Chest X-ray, PA view. Patient: 56 years old, sex M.
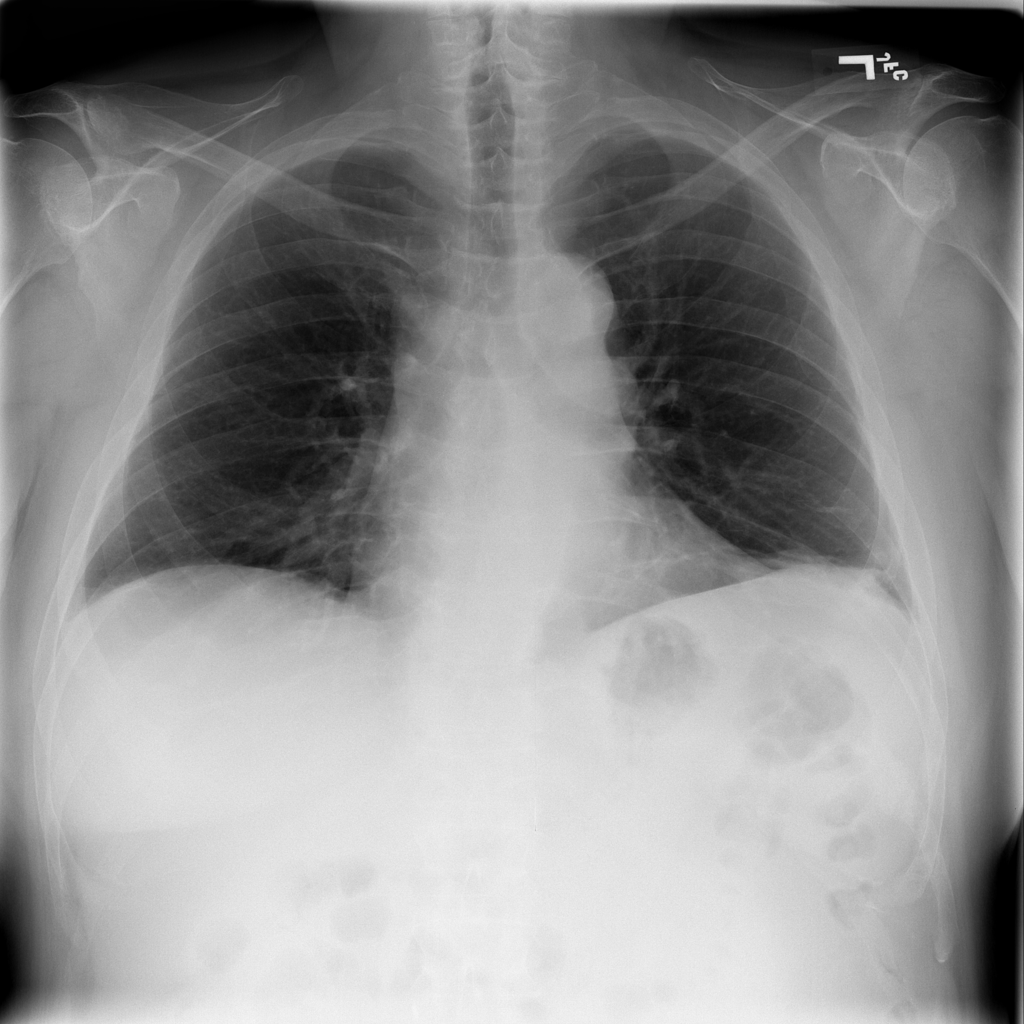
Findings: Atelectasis